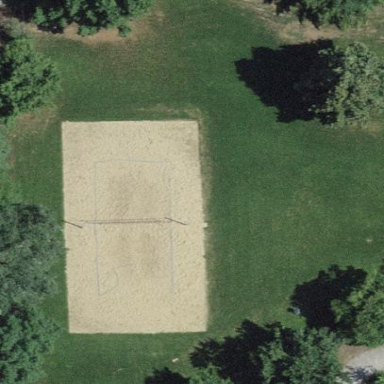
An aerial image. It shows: Volleyball court on leisure land pitch.